【题型】解答题　【知识点】立体几何　【难度】hard
如图，在四棱锥 \(P-ABCD\) 中，\(PA \perp\) 平面 \(ABCD\)，\(AD \perp AB\)，\(CD \parallel AB\)，\(PA = 1\)，\(AB = 2\)，\(PD = BC = \sqrt{2}\)。点 \(E\) 是棱 \(PB\) 上的动点。

(1) 求证：\(CD \parallel\) 平面 \(PAB\)；

(2) 试确定点 \(E\) 的位置，使得截面 \(AEC\) 把该四棱锥分成的两个几何体 \(PADCE\) 与 \(EABC\) 的体积比为 \(2:1\)；

(3) 记二面角 \(P-BC-A\) 的大小为 \(\alpha\)，二面角 \(E-AC-B\) 的大小为 \(\beta\)。试确定点 \(E\) 的位置，使得 \(\alpha + \beta = \frac{\pi}{2}\)。
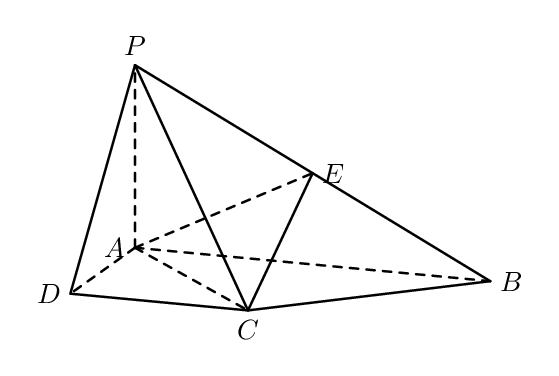
【解答】
【详解】
(1) 因为 \(CD \parallel AB\)，\(CD \not\subset\) 平面 \(PAB\)，\(AB \subset\) 平面 \(PAB\)，
所以 \(CD \parallel\) 平面 \(PAB\)；

(2) 因为 \(PA \perp\) 平面 \(ABCD\)，\(AD \subset\) 平面 \(ABCD\)，所以 \(PA \perp AD\)，
又 \(PA = 1\)，\(PD = \sqrt{2}\)，所以 \(AD = \sqrt{PD^2 - PA^2} = 1\)，

又 \(AD \perp AB\)，\(CD \parallel AB\)，\(AB = 2\)，\(BC = \sqrt{2}\)，
所以 \(DC = 2 - \sqrt{(\sqrt{2})^2 - 1^2} = 1\)，

所以 \(S_{ABCD} = \frac{1}{2} \times (1+2) \times 1 = \frac{3}{2}\)，所以 \(V_{P-ABCD} = \frac{1}{3} \times \frac{3}{2} \times 1 = \frac{1}{2}\)，

连接 \(AC\)，所以 \(S_{\triangle ABC} = \frac{1}{2} \times 1 \times 2 = 1\)，又使得截面 \(AEC\) 把该四棱锥分成的两个几何体 \(PADCE\) 与 \(EABC\) 的体积比为 \(2:1\)，

所以 \(V_{E-ABC} = \frac{1}{3}V_{P-ABCD} = \frac{1}{6}\)，

设三棱锥 \(E-ABC\) 的高为 \(h\)，则 \(V_{E-ABC} = \frac{1}{3}hS_{\triangle ABC} = \frac{1}{3} \times 1 \times h = \frac{1}{6}\)，解得 \(h = \frac{1}{2}\)，

所以 \(E\) 到平面 \(ABC\) 的距离为 \(\frac{1}{2}PA\)，又点 \(E\) 是棱 \(PB\) 上的动点，所以 \(E\) 为棱 \(PB\) 的中点，

即当 \(E\) 为棱 \(PB\) 的中点时截面 \(AEC\) 把该四棱锥分成的两个几何体 \(PADCE\) 与 \(EABC\) 的体积比为 \(2:1\)；

(3) 如图建立空间直角坐标系，则 \(A(0,0,0)\)，\(C(1,1,0)\)，\(B(0,2,0)\)，\(P(0,0,1)\)，

则 \(\overrightarrow{PC} = (1,1,-1)\)，\(\overrightarrow{PB} = (0,2,-1)\)，设平面 \(PBC\) 的法向量为 \(\vec{n} = (x,y,z)\)，

则
\[
\begin{cases}
\vec{n} \cdot \overrightarrow{PC} = x + y - z = 0 \\
\vec{n} \cdot \overrightarrow{PB} = 2y - z = 0
\end{cases}
\]
取 \(\vec{n} = (1,1,2)\)，

又平面 \(ABC\) 的一个法向量为 \(\vec{m} = (0,0,1)\)，

显然二面角 \(P-BC-A\) 为锐二面角，所以 \(\cos\alpha = \frac{|\vec{m} \cdot \vec{n}|}{|\vec{m}||\vec{n}|} = \frac{2}{\sqrt{6}} = \frac{\sqrt{6}}{3}\)，

设 \(\overrightarrow{PE} = \lambda \overrightarrow{PB}\ (0 < \lambda < 1)\)，则 \(\overrightarrow{AE} = \overrightarrow{AP} + \overrightarrow{PE} = (0,0,1) + \lambda(0,2,-1) = (0,2\lambda,1-\lambda)\)，

又 \(\overrightarrow{AC} = (1,1,0)\)，

设平面 \(AEC\) 的法向量为 \(\vec{l} = (a,b,c)\)，则
\[
\begin{cases}
\vec{l} \cdot \overrightarrow{AE} = 2b\lambda + c(1-\lambda) = 0 \\
\vec{l} \cdot \overrightarrow{AC} = a + b = 0
\end{cases}
\]
取 \(\vec{l} = \left(1,-1,\frac{2\lambda}{1-\lambda}\right)\)，

又二面角 \(E-AC-B\) 为锐二面角，所以 \(\cos\beta = \frac{|\vec{m}\cdot \vec{l}|}{|\vec{m}| \cdot |\vec{l}|} = \frac{\frac{2\lambda}{1-\lambda}}{\sqrt{2 + \left(\frac{2\lambda}{1-\lambda}\right)^2}}\)，

又 \(\alpha + \beta = \frac{\pi}{2}\)，所以 \(\cos\beta = \cos\left(\frac{\pi}{2} - \alpha\right) = \sin\alpha = \sqrt{1 - \left(\frac{\sqrt{6}}{3}\right)^2} = \frac{\sqrt{3}}{3}\)，

所以
\[
\frac{\frac{2\lambda}{1-\lambda}}{\sqrt{2 + \left(\frac{2\lambda}{1-\lambda}\right)^2}} = \frac{\sqrt{3}}{3},
\]
解得 \(\lambda = \frac{1}{3}\) 或 \(\lambda = -1\)（舍去），

所以当 \(\overrightarrow{PE} = \frac{1}{3}\overrightarrow{PB}\)，即 \(E\) 为 \(PB\) 靠近点 \(P\) 的三等分点时，满足 \(\alpha + \beta = \frac{\pi}{2}\)。

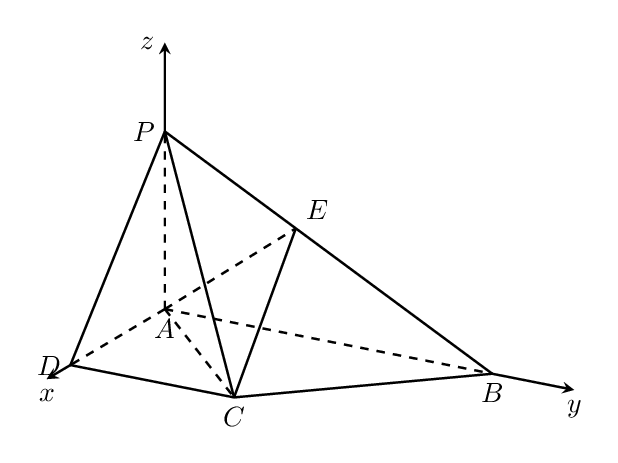